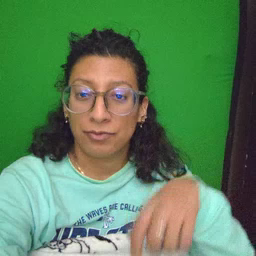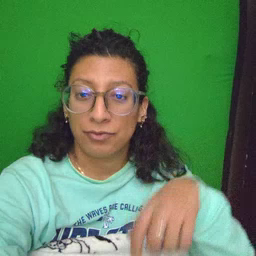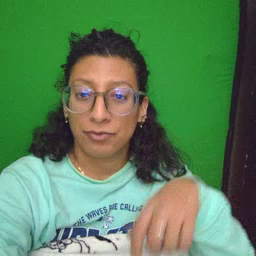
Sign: yesterday